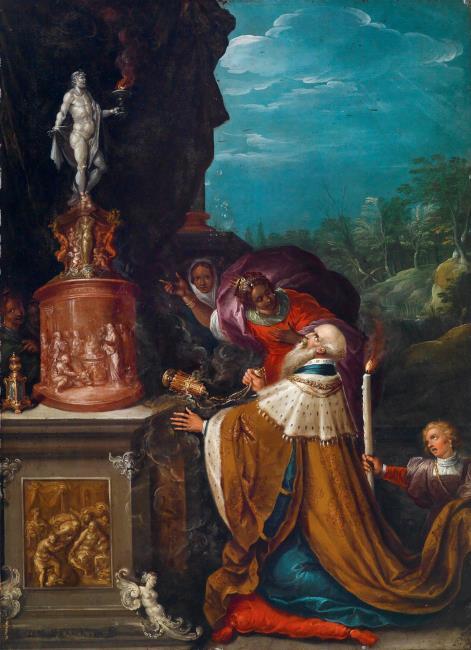
Title: Solomon's Idolatry (1 Kings 11:7-8)
Artist: Frans Francken (II)
Earliest date: 1610
Latest date: 1615
Genre: painting
Iconography: censer
Keywords: Old Testament and Apocrypha, censer, idolatry, sculpture, sacrifice, candle-lighting, night, black (general, race and ethnicity), altar, cushion, in a forest landscape, woman